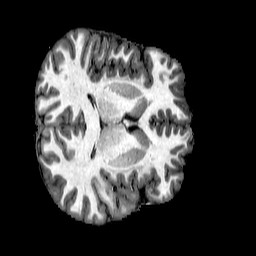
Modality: T1w
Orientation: axial
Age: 27
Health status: healthy
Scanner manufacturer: philips
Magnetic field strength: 3 T
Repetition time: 0.007815 s
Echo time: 0.003596 s